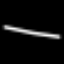
Label: line